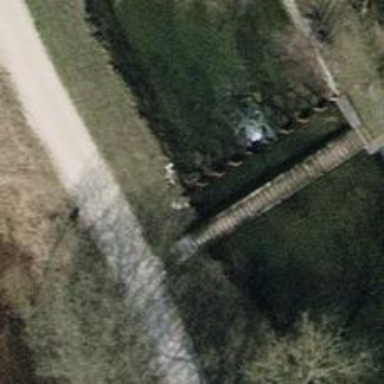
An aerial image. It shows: Weir along the waterway.